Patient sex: M
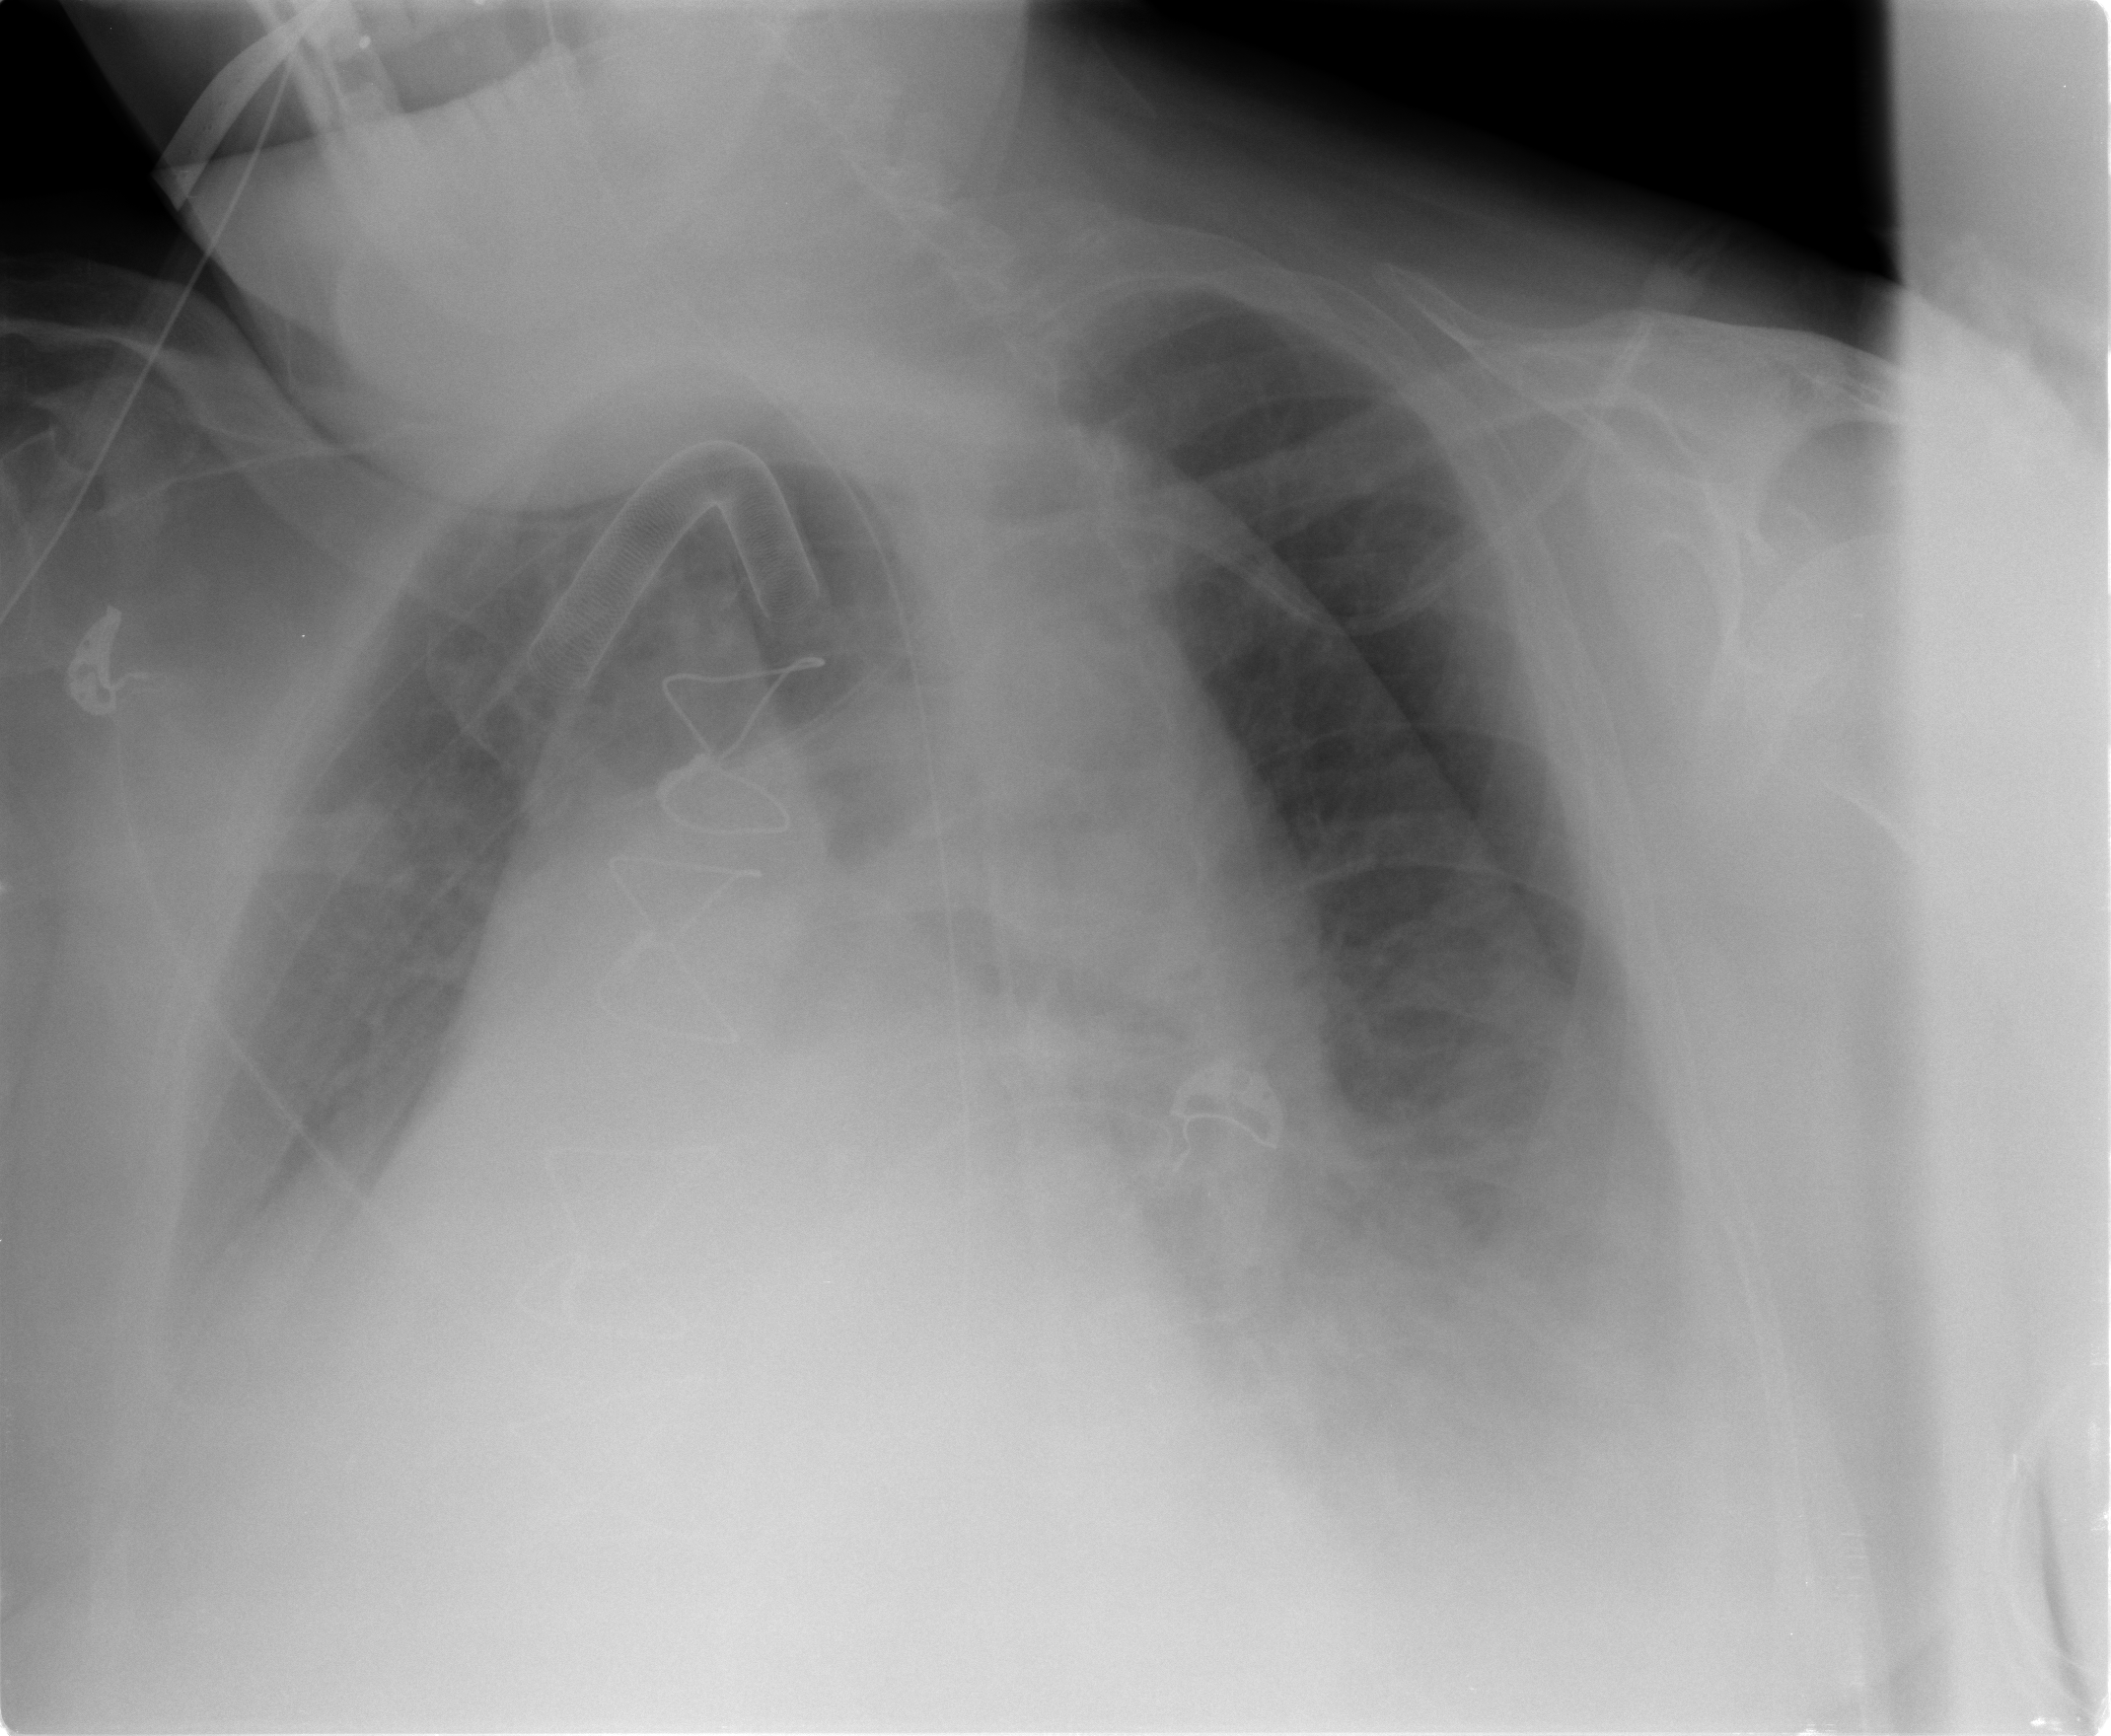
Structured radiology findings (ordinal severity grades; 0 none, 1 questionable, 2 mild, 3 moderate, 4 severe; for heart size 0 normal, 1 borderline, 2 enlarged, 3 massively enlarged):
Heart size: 2
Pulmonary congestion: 2
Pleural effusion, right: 2
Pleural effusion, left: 2
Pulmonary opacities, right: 0
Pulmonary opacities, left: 0
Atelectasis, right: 3
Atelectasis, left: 2